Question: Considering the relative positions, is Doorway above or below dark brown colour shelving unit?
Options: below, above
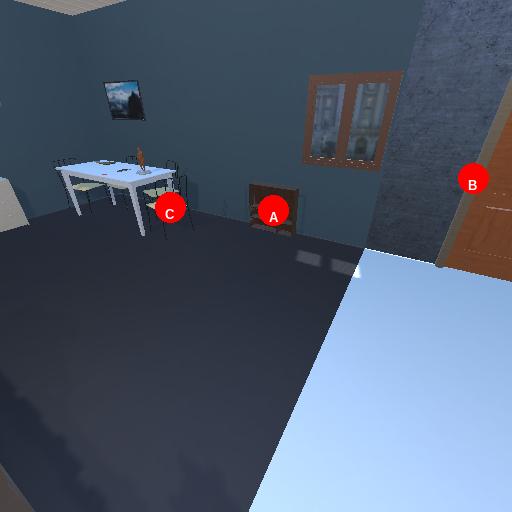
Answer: below